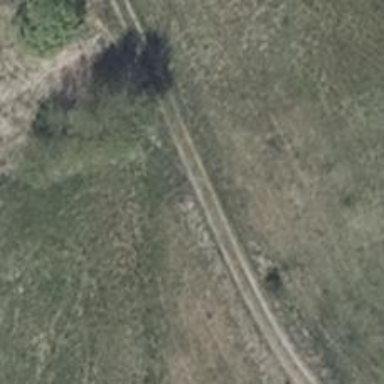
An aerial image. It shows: Track with very rough surface.